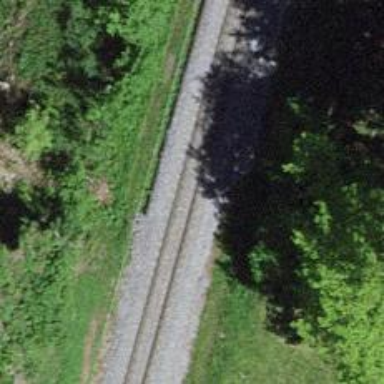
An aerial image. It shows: Narrow-gauge railway bridge with electrified contact line.